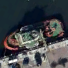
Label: civil